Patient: sex F, age 59
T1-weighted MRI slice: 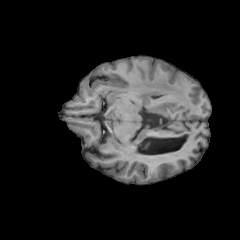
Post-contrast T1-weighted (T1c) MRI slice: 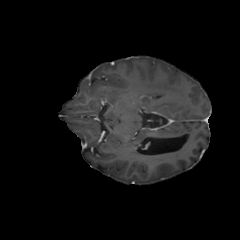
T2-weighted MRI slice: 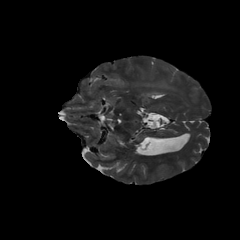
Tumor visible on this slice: yes
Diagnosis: Glioblastoma, IDH-wildtype
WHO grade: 4